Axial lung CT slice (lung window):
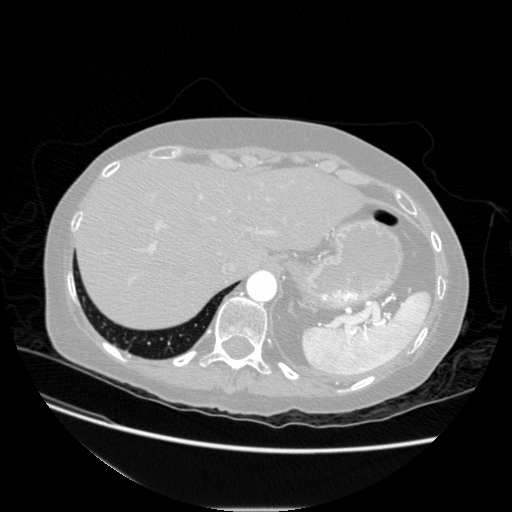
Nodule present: no